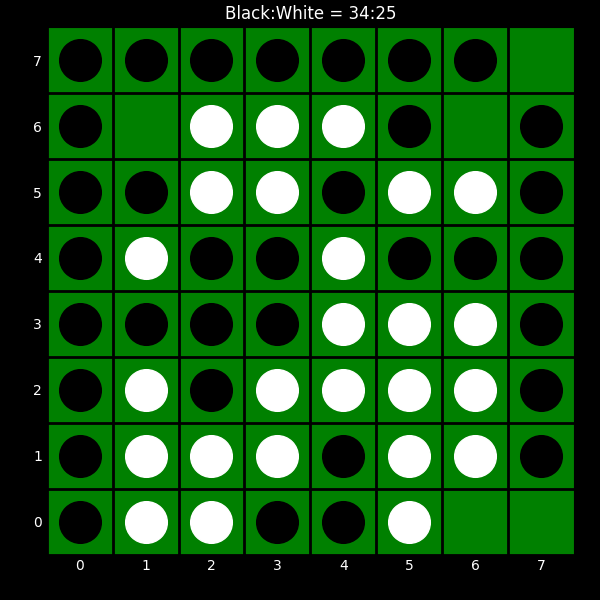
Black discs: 34
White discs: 25